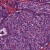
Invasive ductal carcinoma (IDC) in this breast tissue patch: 1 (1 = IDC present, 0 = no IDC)